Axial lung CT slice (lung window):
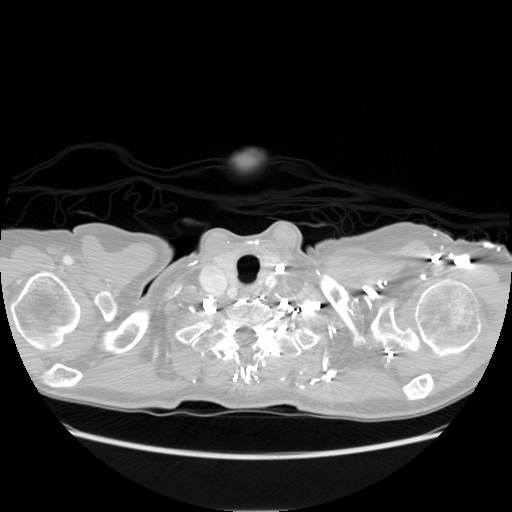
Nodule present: no